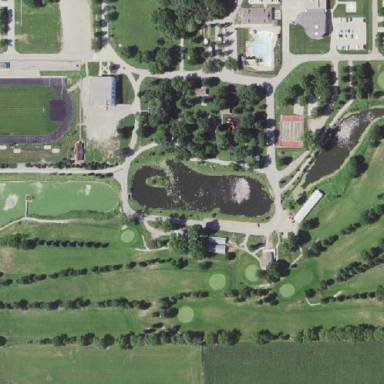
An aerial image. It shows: Golf course.